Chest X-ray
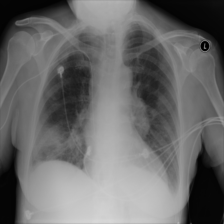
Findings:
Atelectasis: negative
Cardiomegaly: negative
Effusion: negative
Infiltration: positive
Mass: negative
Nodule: negative
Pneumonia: negative
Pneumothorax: negative
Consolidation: negative
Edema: negative
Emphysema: negative
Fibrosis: negative
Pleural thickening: negative
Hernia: negative